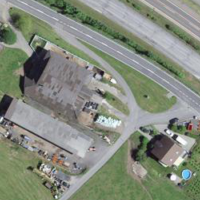
EUNIS habitat code: 57
Species observed at this site:
Tussilago farfara